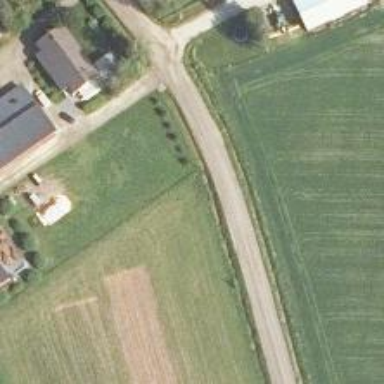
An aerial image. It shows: Tertiary road.